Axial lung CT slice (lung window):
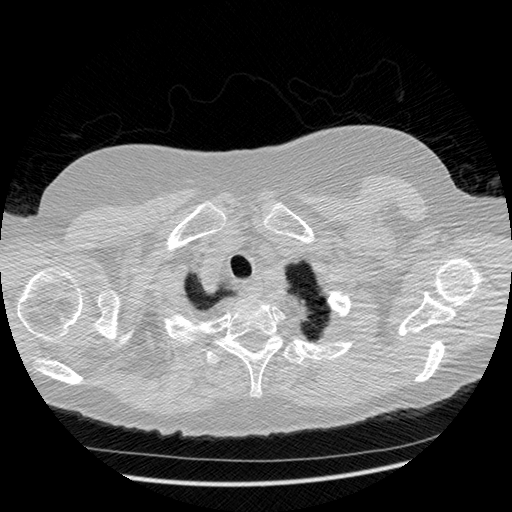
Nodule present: no